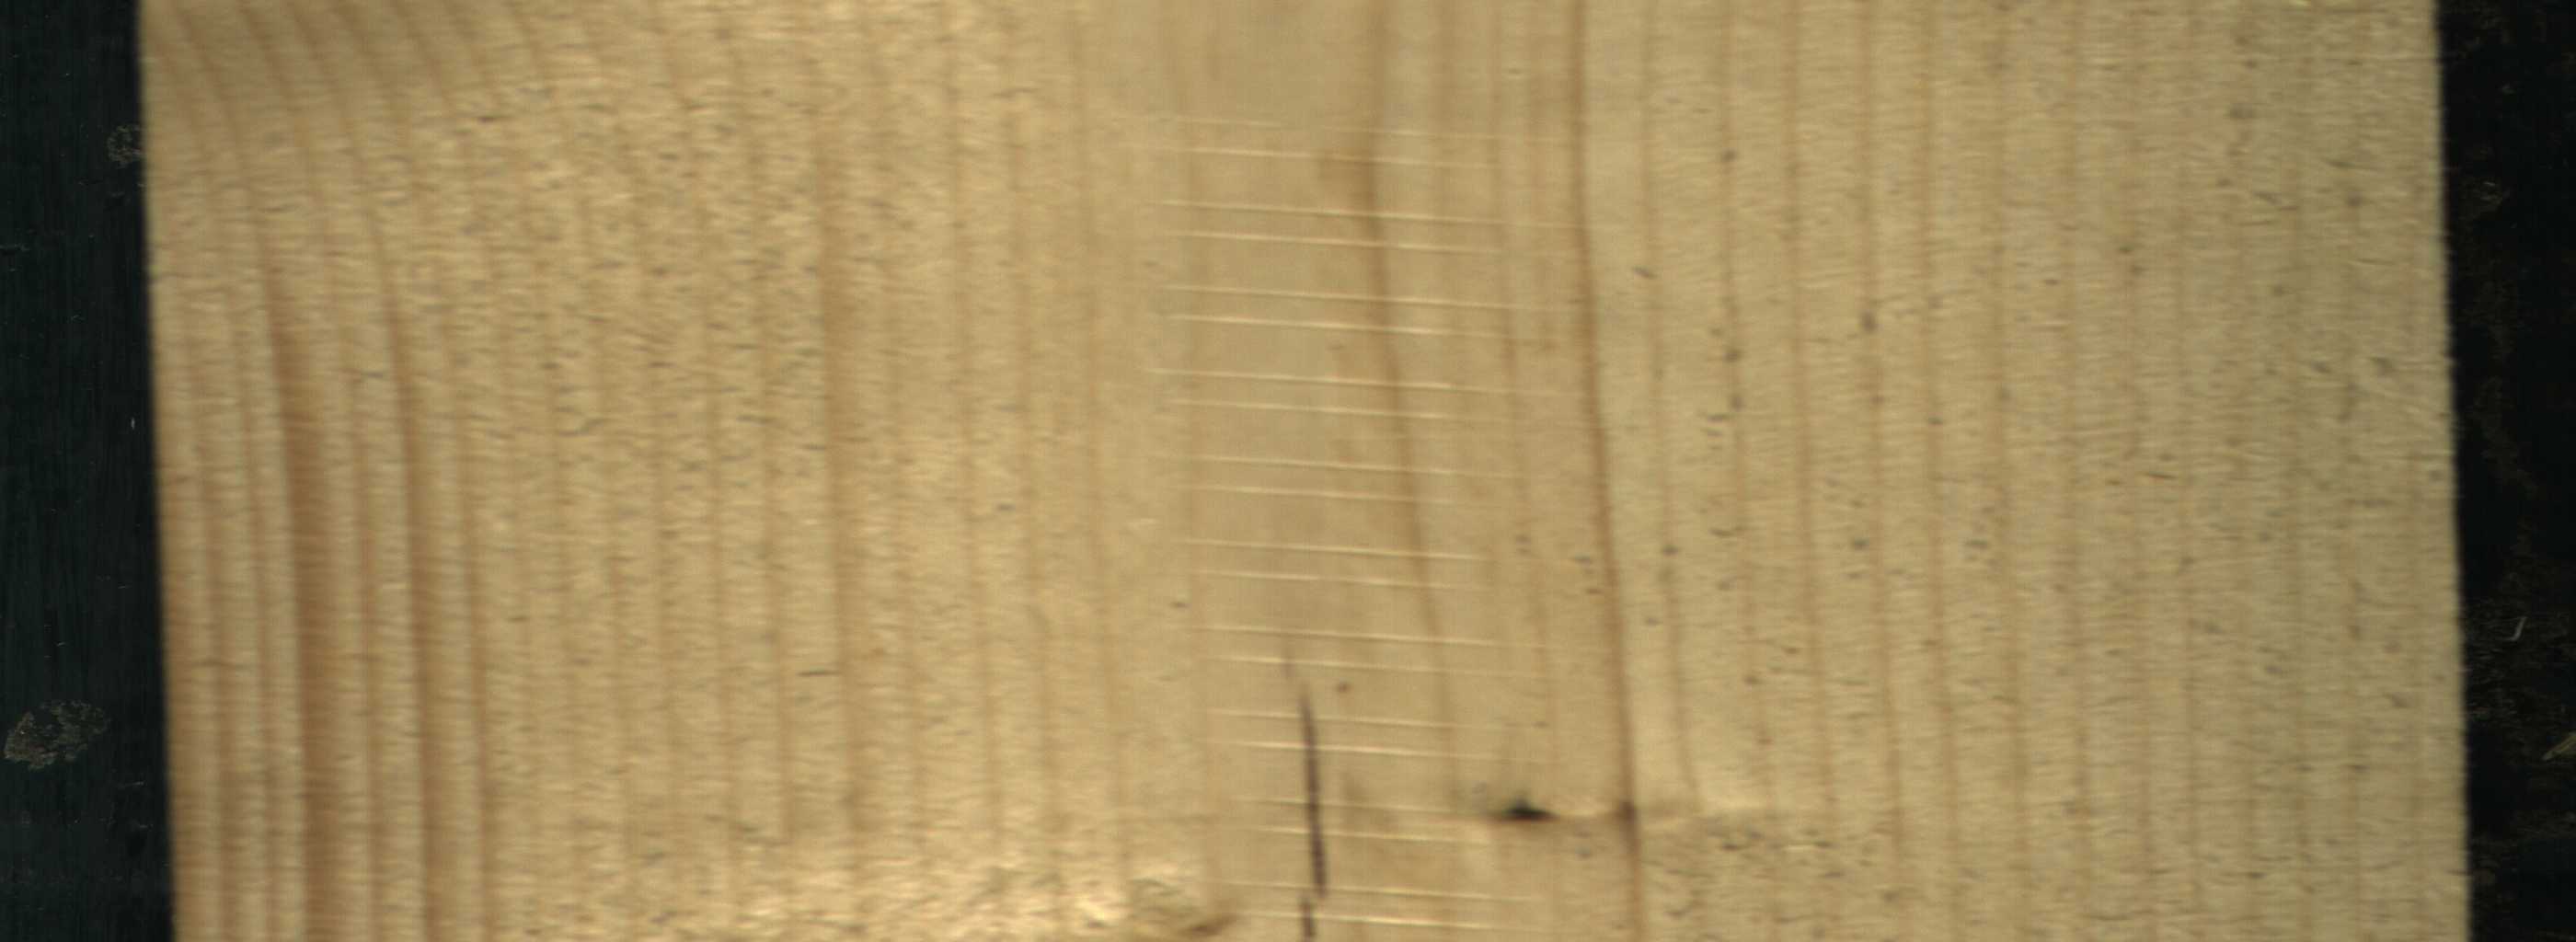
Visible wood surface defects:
Crack
Dead_Knot